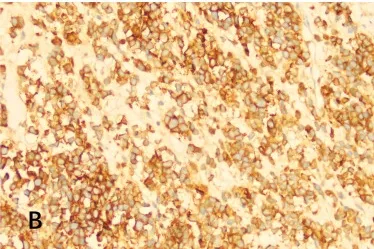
Hematoxylin and eosin (H&E) staining and immunostaining of specimens from the resected mass. Immunohistochemistry showed positivity for. CD56.
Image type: pathology (immunostaining)